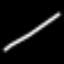
Label: line